Question: We have a form and depending upon the circumstances we want to switch between an add operation and an update operation from the same form. Below is a cut down version of our form.

Effectively the "Order number" textbox is disabled and can never be edited in this form. Now, the scenario is a bit like this:
1. The first time the user lands on this form, the "Order number" text box is blank.
2. The user enters a customer name and submits the form.
3. At this point in the controller action, we get the max value of order number in the database and increment the order number by 1 . We then add that new record in the database.
4. If that operation is successful, we update the current form and the "Order Number" textbox should now be updated with the order number created in the previous step AND also what should happen is that we are now in Edit mode.
5. Say the user then updates the "Customer name" and submits the form, the record in the database should be updated in this instance.
Now for some code:
The View:
'''
<%: Html.TextBox("OrderNumber", Model.OrderNumber == 0 ? "" : Model.OrderNumber.ToString(), new { @disabled = "true" })%>
'''
The controller:
'''
public ActionResult Index()
{
var customerOrderModel = new CustomerOrderModel();
return View(customerOrderModel);
}
public ActionResult Add(CustomerOrderModel customerOrderModel, FormCollection values)
{
// We write the logic for either the add or update.
return this.View("Index", customerOrderModel);
}
'''
I have removed the code from the Add action because from putting breakpoints we know that the "// We write the logic for either the add or update." is not the problem.
Now where we are having trouble is this. We can add the new entry in the table following which the "Order Number" field gets updated and is displayed correctly. However, after we change the customer name and try to update, the customerOrderModel passed into the "Add" action shows that the order number being passed is 0(which is our default in the system and which is used to determine if we are performing an add or update operation).
So the question is why is our textbox getting updated, which would seem to indicate that our model is getting updated, but then when we try to submit, the correct model doesn't get passed in? Moreover, why is it that the Index action doesn't get hit after the "Add" action is completed? What do we have to do to get things to work the way we want them to?
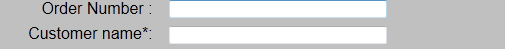
Answer: This is because HtmlHelpers look to ModelState for values first and then uses the values you explicitly use.
So when you add the entity you get ["Id"]=0 inside your model state.
So solve you have to clear your ModelState with '.Clear()' after a successful add.